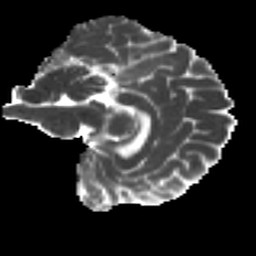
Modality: MD
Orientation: sagittal
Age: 33
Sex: female
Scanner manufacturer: ge
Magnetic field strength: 3 T
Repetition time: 7.8 s
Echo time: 0.0606 s